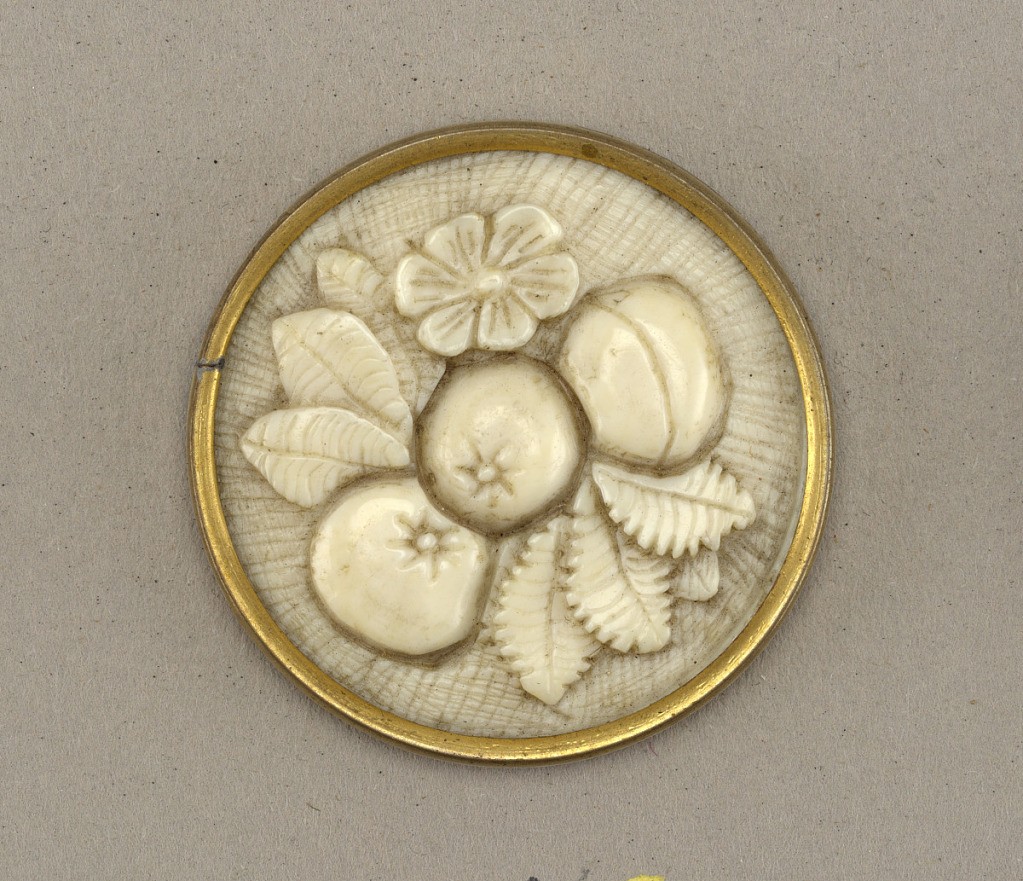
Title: Button
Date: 19th century
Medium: Ivory
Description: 1931-59-120-c: Circurlar button of ivory carved in relief in desi...